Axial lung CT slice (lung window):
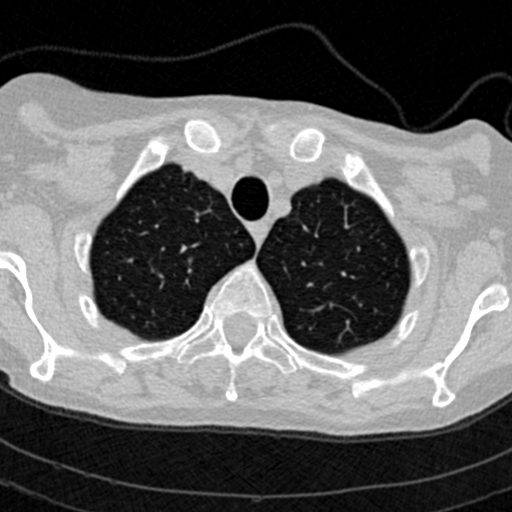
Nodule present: no